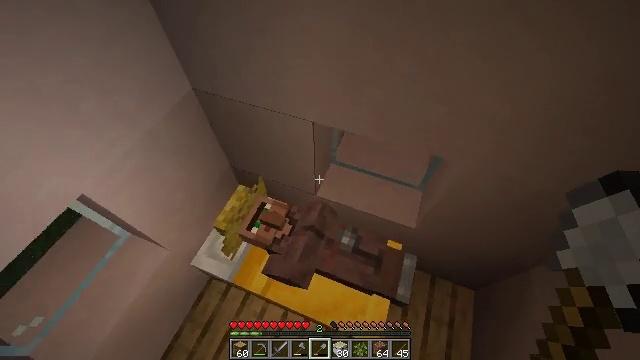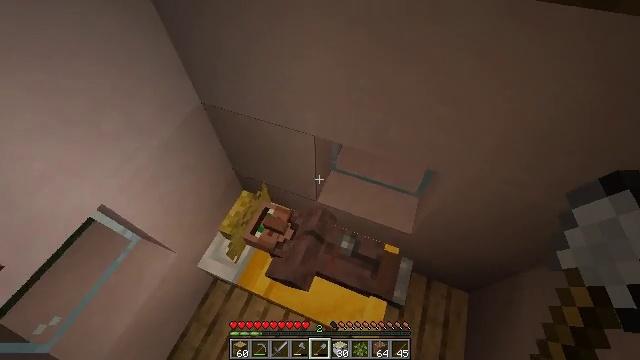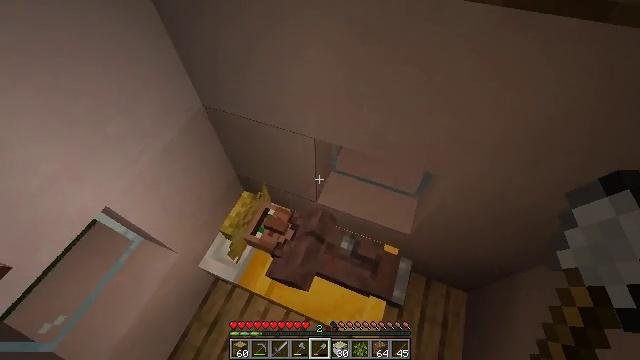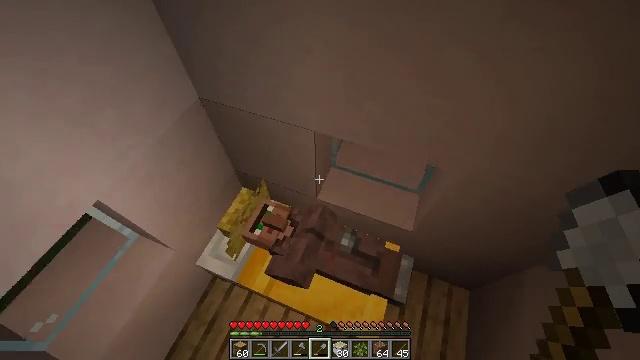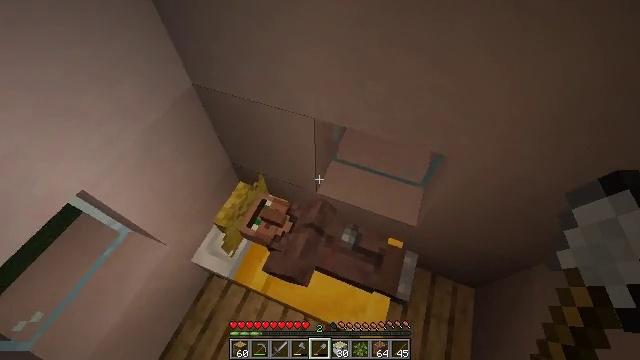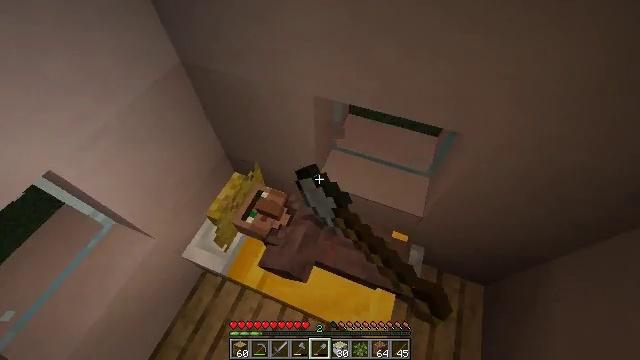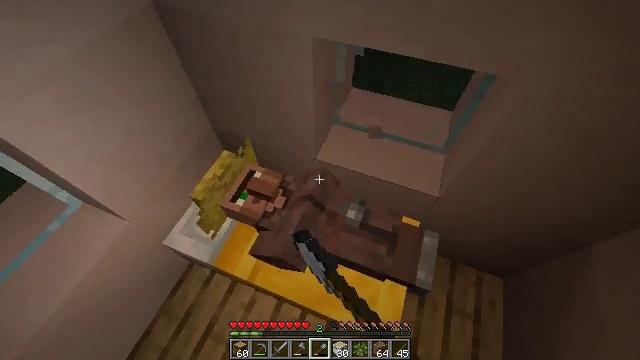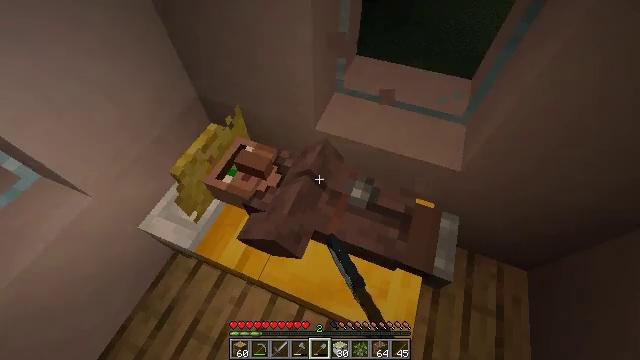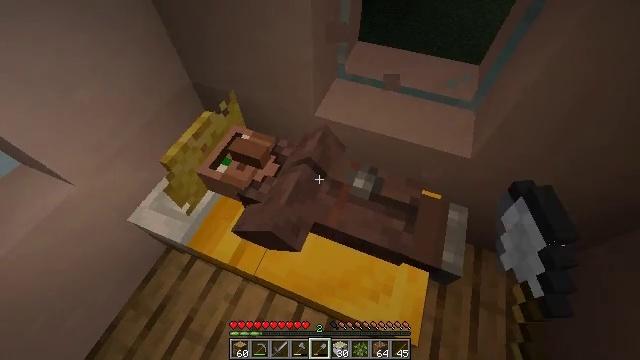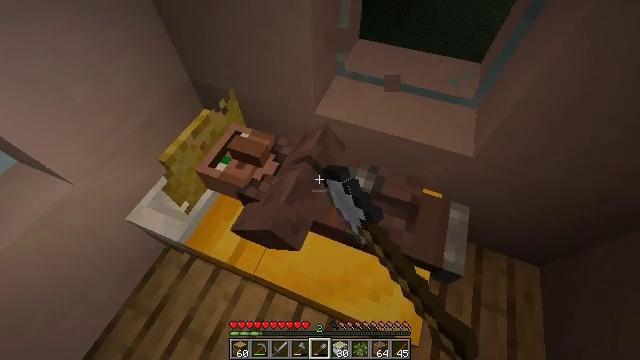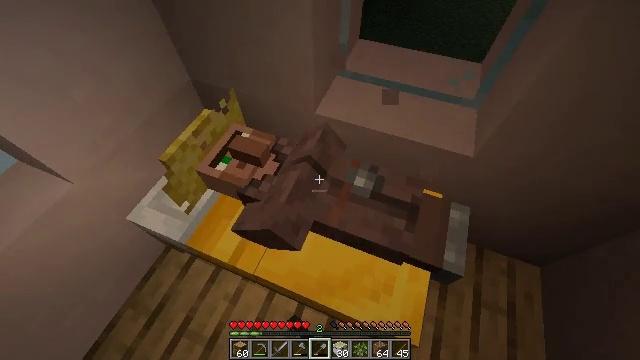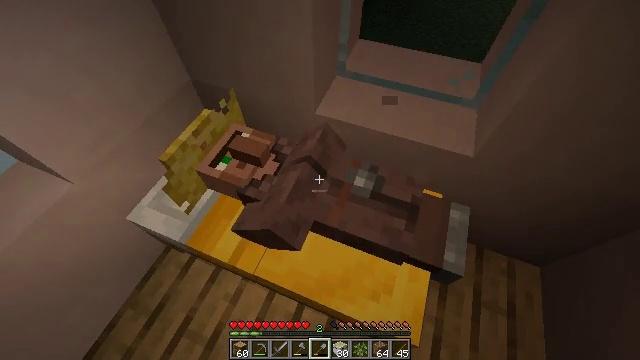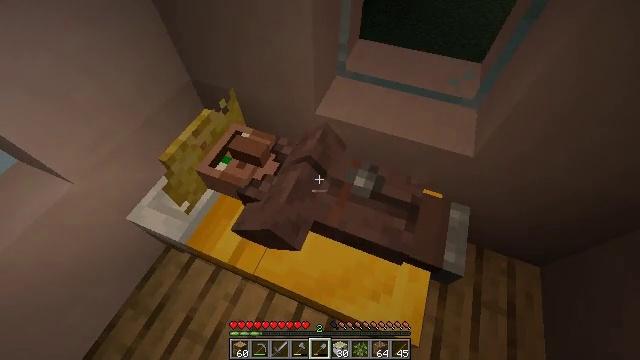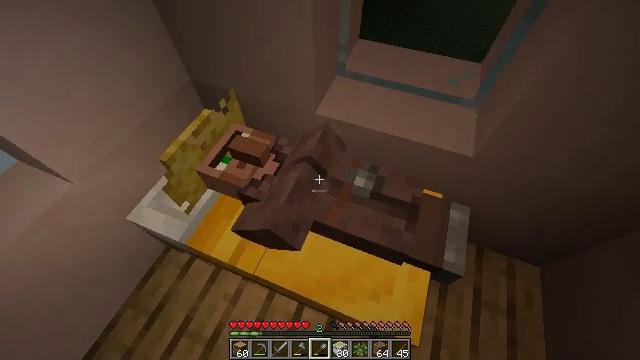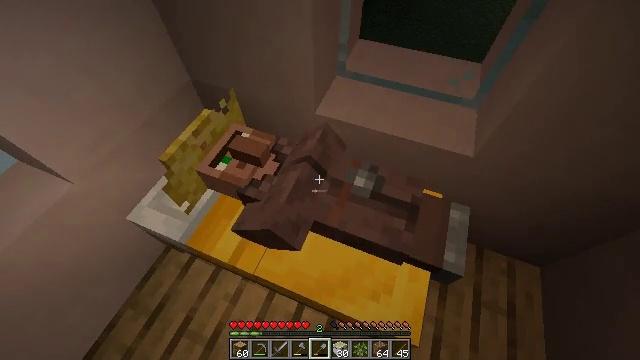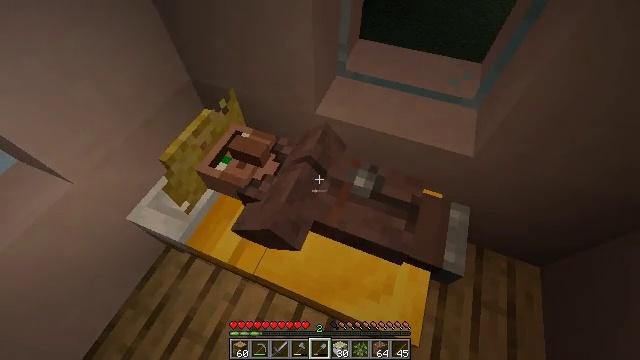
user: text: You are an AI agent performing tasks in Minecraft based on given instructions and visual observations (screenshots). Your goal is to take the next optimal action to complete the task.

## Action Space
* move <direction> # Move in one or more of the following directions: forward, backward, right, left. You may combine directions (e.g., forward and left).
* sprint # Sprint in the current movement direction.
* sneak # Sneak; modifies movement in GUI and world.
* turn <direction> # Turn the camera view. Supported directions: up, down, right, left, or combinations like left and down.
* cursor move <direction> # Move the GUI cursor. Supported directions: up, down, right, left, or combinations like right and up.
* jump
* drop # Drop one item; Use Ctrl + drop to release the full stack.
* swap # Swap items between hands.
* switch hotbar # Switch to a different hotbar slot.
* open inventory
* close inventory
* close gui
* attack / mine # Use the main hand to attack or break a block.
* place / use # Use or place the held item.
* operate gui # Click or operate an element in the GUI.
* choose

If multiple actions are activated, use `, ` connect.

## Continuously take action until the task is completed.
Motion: motion action
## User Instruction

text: Remove the yellow bed.
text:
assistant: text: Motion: no_op
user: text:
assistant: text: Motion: no_op
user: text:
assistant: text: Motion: no_op
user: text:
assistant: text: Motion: attack / mine
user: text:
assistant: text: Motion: attack / mine
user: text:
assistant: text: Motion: attack / mine
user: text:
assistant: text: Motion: attack / mine
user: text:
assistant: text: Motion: attack / mine
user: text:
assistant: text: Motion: no_op
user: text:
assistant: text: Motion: no_op
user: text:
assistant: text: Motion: no_op
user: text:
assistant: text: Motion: no_op
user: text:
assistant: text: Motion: no_op
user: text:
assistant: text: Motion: no_op
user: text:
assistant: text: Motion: no_op
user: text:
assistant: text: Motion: no_op
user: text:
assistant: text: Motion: no_op
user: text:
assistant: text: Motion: jump
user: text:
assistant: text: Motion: jump
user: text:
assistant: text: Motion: jump
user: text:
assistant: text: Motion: turn left, jump
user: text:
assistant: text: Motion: turn left
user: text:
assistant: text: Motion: turn left
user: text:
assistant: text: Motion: turn left and down
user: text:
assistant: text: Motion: turn left
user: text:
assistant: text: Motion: turn left
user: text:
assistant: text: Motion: turn left
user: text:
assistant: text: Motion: no_op
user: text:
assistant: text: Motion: attack / mine
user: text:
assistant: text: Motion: attack / mine